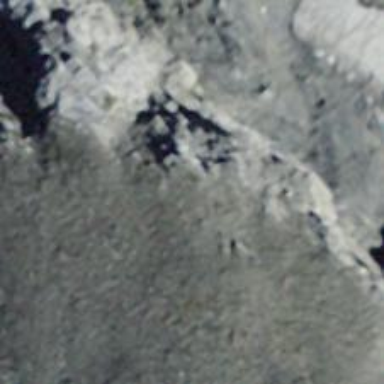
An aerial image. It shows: Cliff in nature.